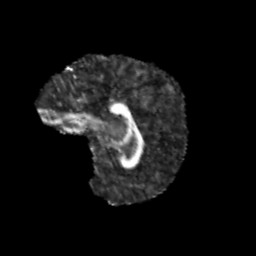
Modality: FA
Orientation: sagittal
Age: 9
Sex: female
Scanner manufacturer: siemens
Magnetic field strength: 3 T
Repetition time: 3.8 s
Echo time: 0.07 s